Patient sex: M
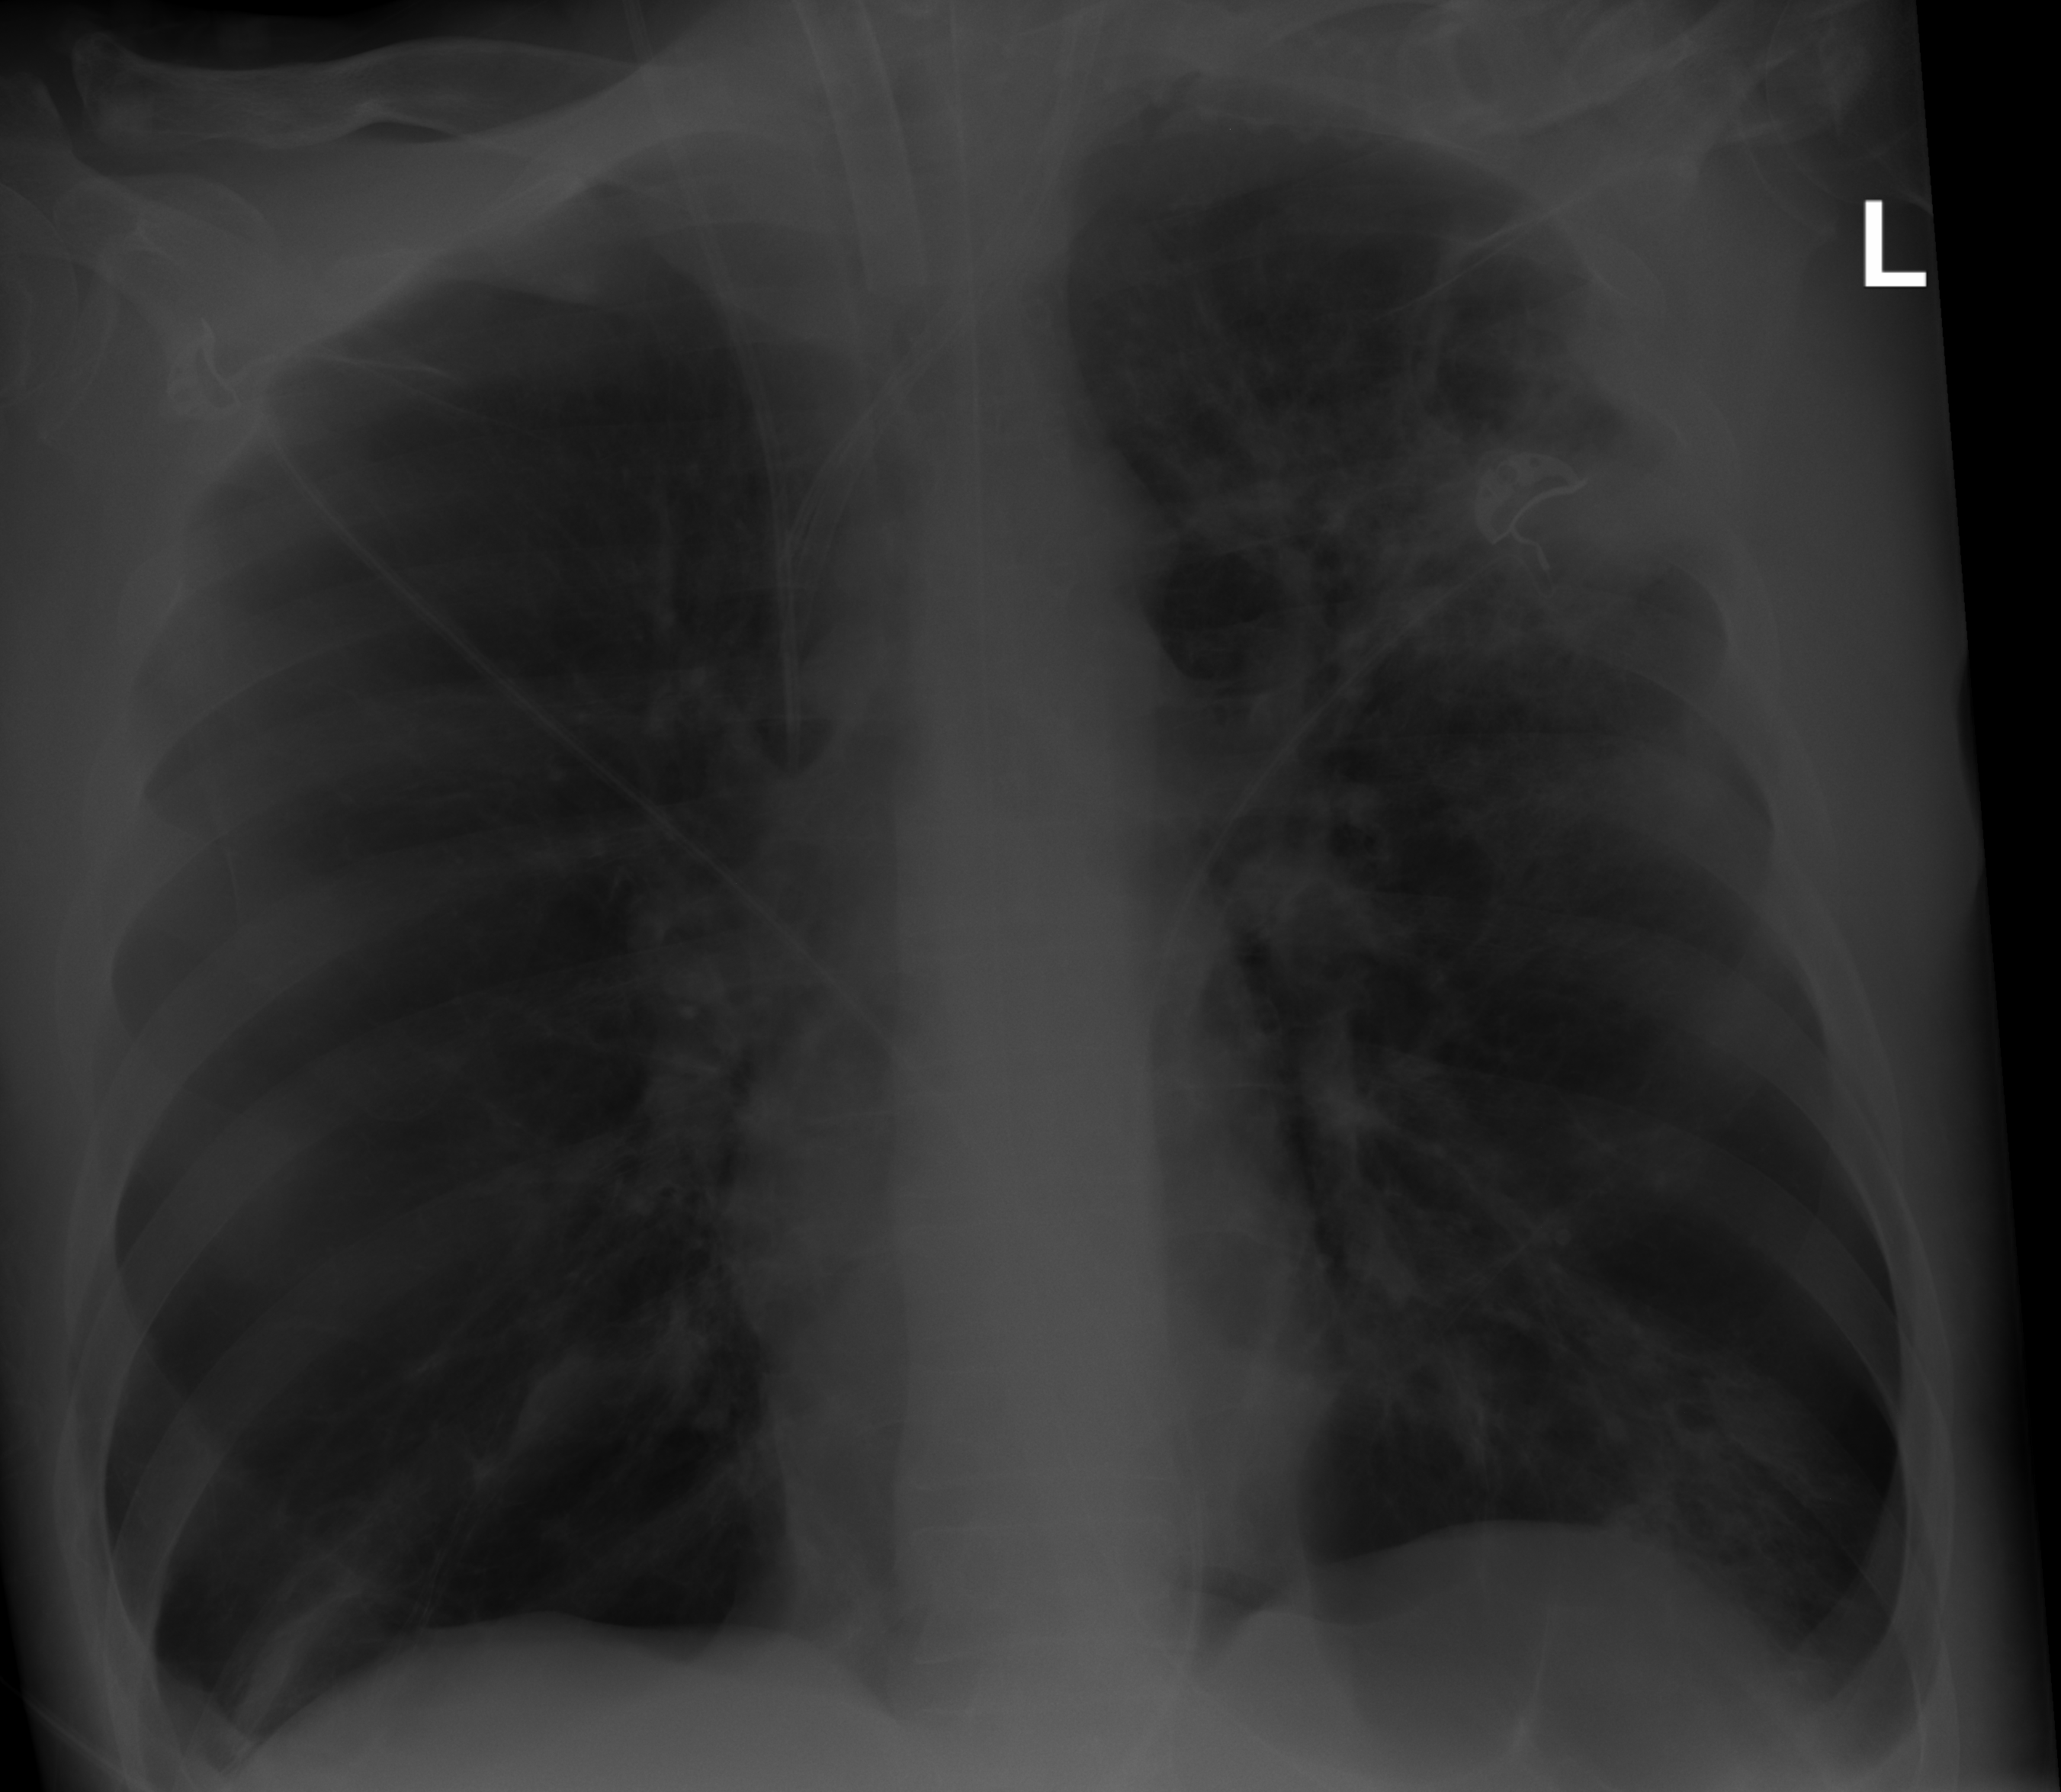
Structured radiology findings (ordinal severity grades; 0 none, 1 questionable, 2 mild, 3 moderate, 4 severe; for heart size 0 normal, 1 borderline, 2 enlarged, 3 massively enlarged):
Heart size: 0
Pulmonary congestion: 0
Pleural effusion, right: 0
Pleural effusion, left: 0
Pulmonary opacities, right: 0
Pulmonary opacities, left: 2
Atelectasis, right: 0
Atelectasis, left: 2